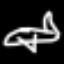
Label: airplane